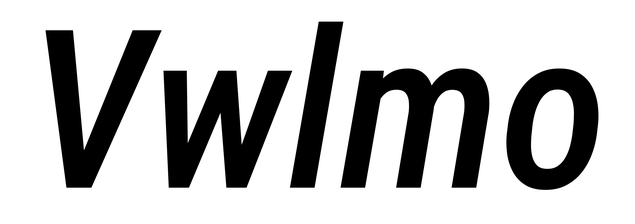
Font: Roboto-Italic_Condensed_Medium_Italic